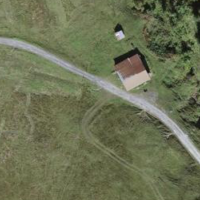
EUNIS habitat code: 23
Species observed at this site:
Calluna vulgaris
Rana temporaria
Succisa pratensis